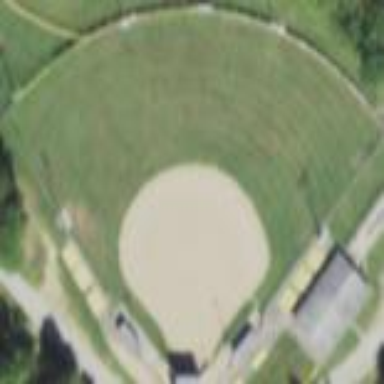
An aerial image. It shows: Baseball pitch for leisure land activities.